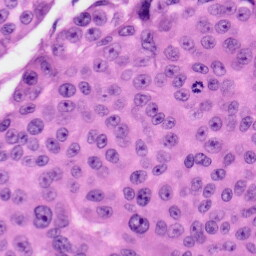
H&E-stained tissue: Skin